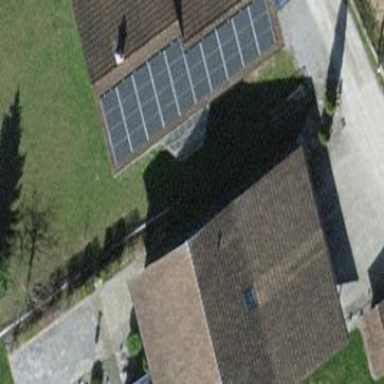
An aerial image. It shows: Solar-powered generator using photovoltaic technology. This small installation generates electricity through solar photovoltaic panels.